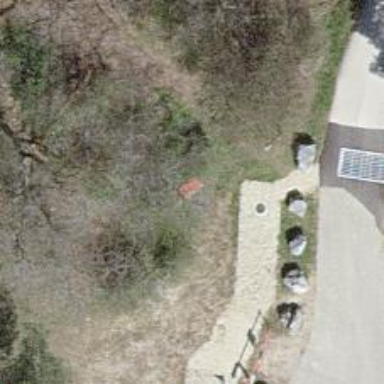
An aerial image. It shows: Red bench.